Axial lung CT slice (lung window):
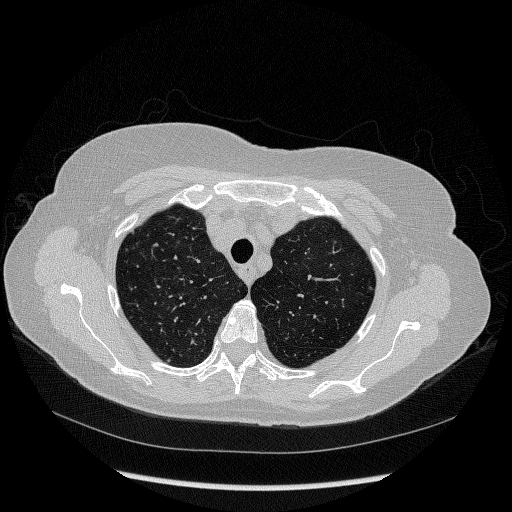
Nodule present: no